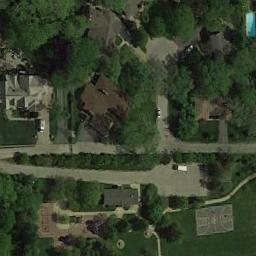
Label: basketball_court